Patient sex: M
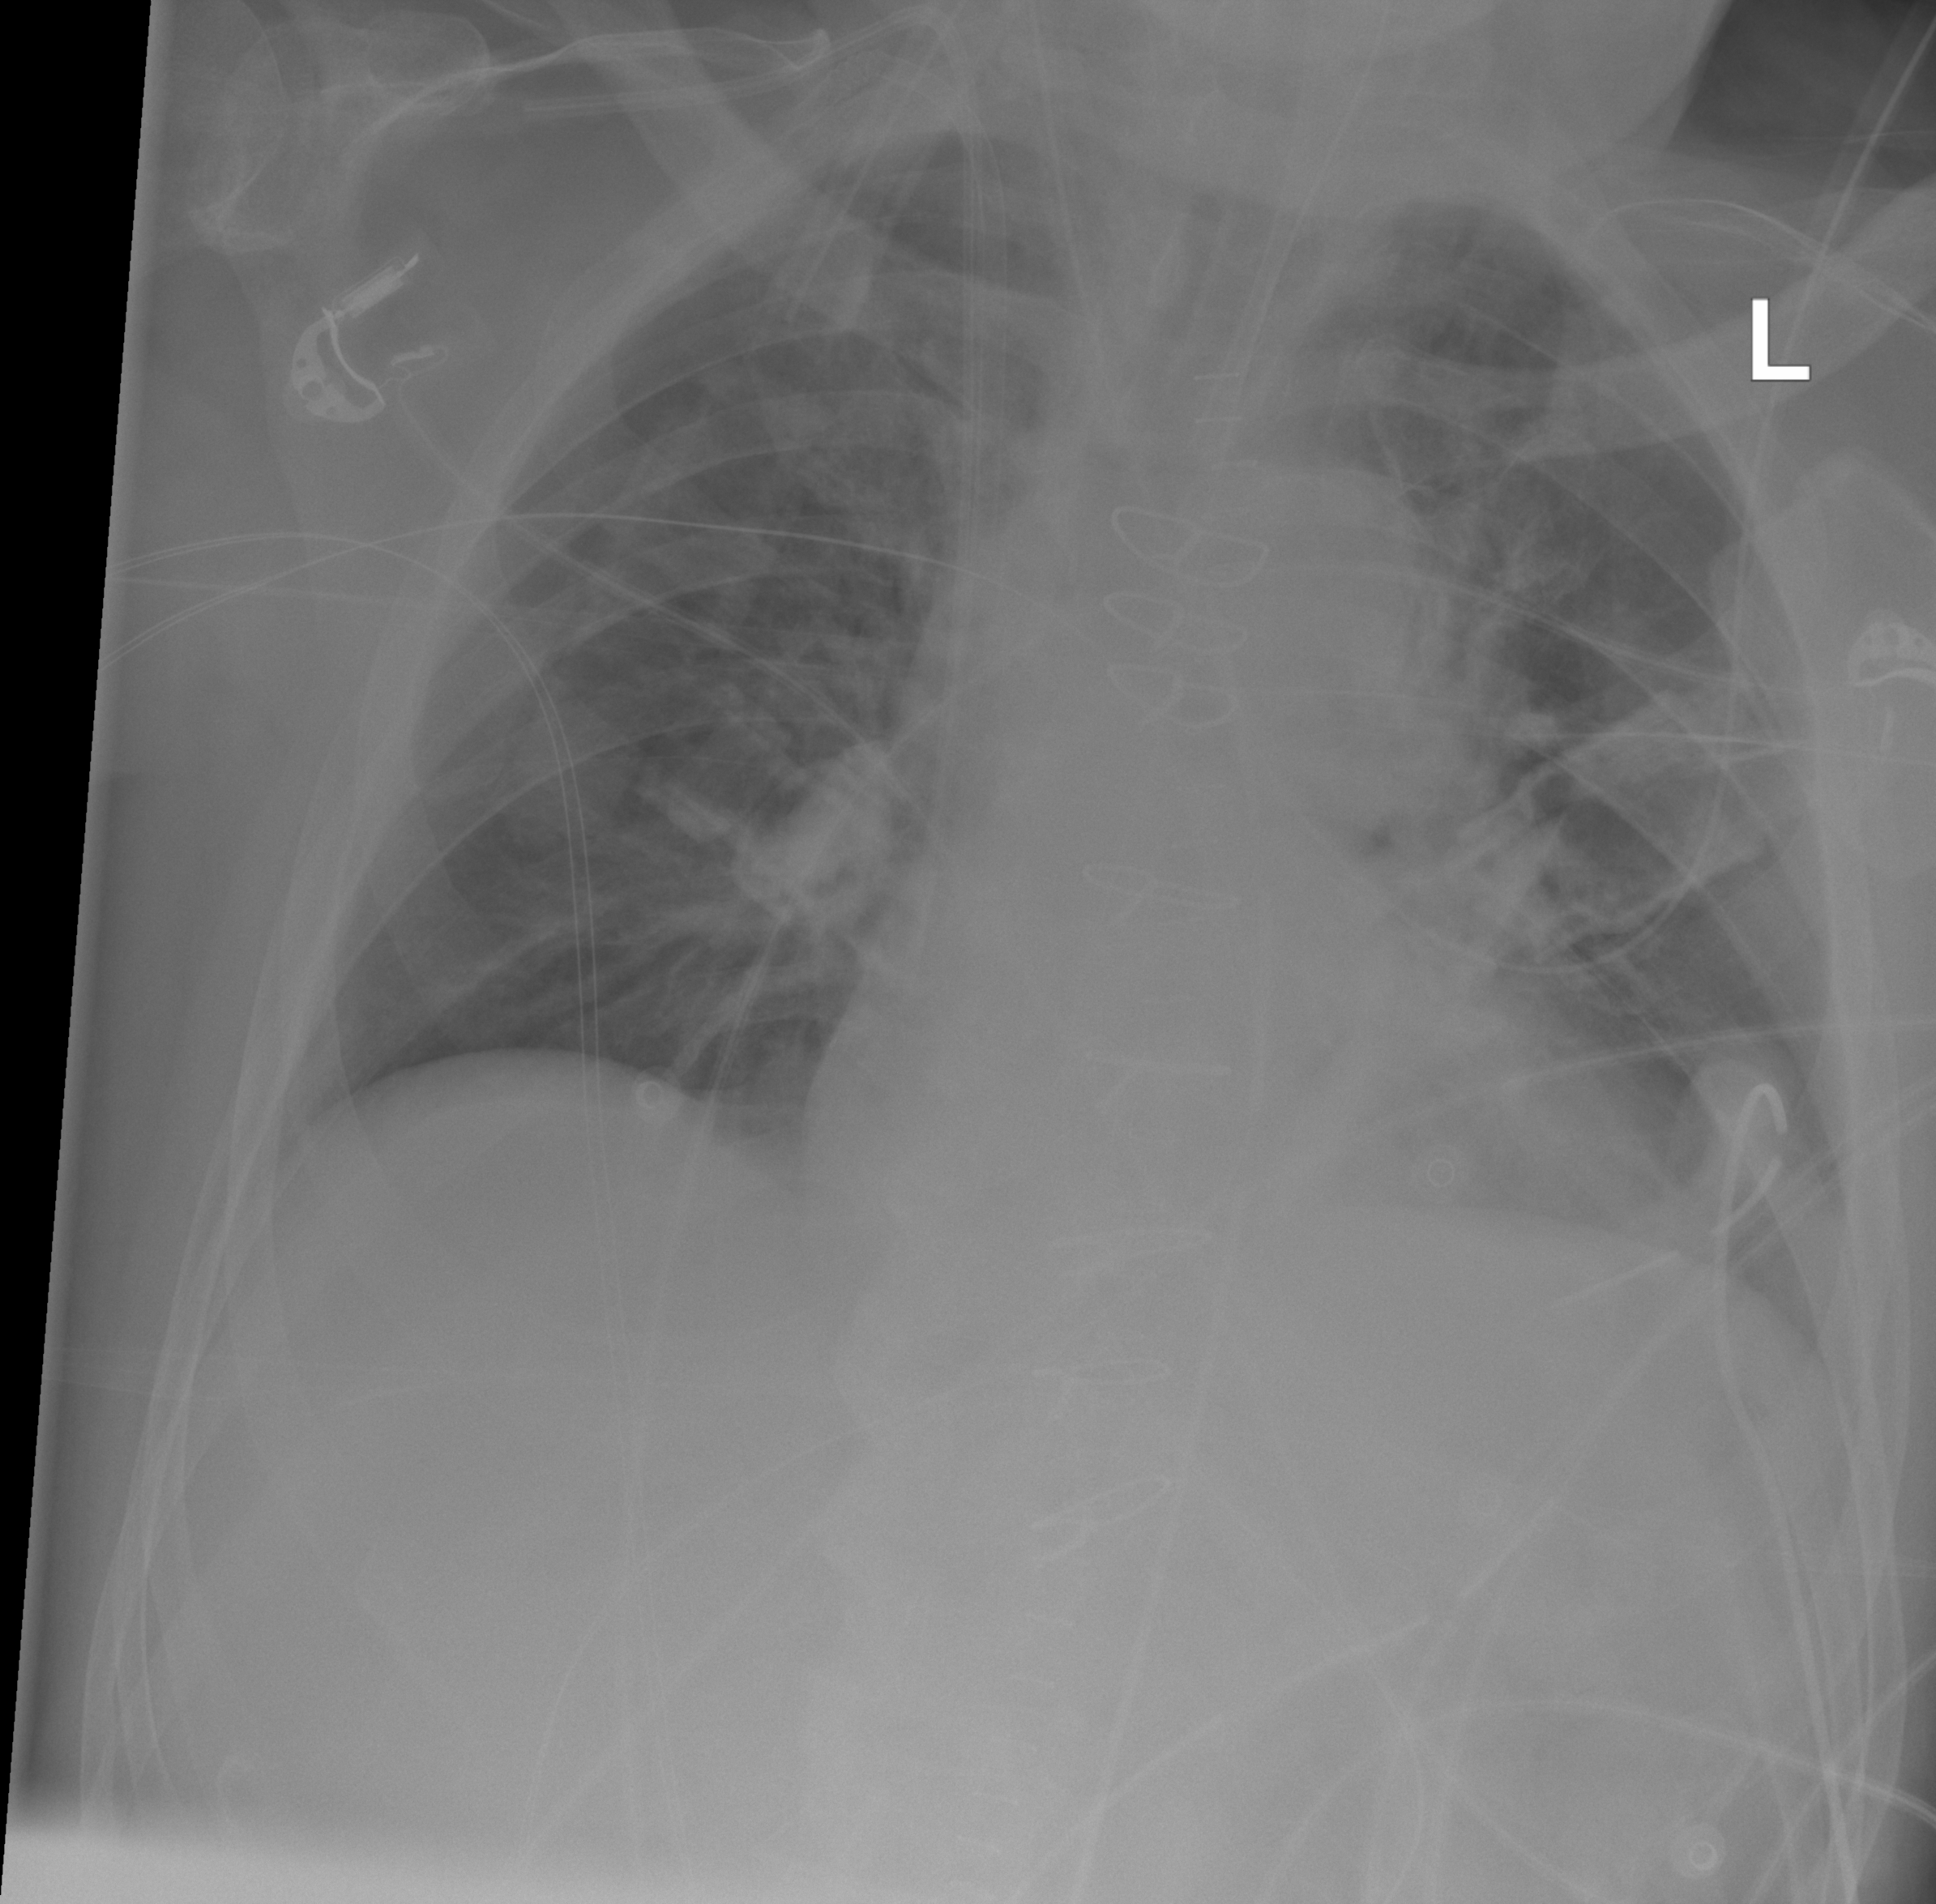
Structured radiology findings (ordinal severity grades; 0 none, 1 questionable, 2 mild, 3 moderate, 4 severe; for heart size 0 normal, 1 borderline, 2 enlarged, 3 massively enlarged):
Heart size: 2
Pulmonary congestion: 2
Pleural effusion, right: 0
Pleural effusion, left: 0
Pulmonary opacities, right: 0
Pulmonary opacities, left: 0
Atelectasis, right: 0
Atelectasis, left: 0